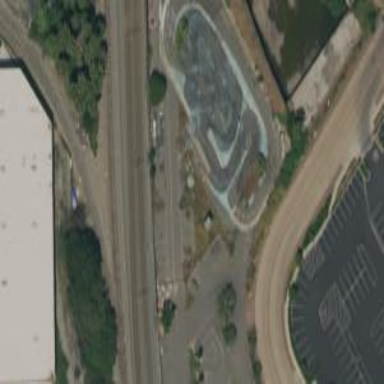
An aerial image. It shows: Motor sport raceway.